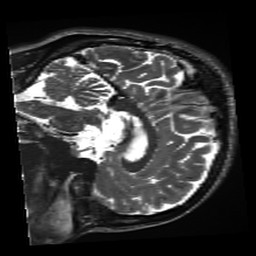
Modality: inplaneT2
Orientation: sagittal
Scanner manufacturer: siemens
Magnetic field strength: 3 T
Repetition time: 11 s
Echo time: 0.059 s